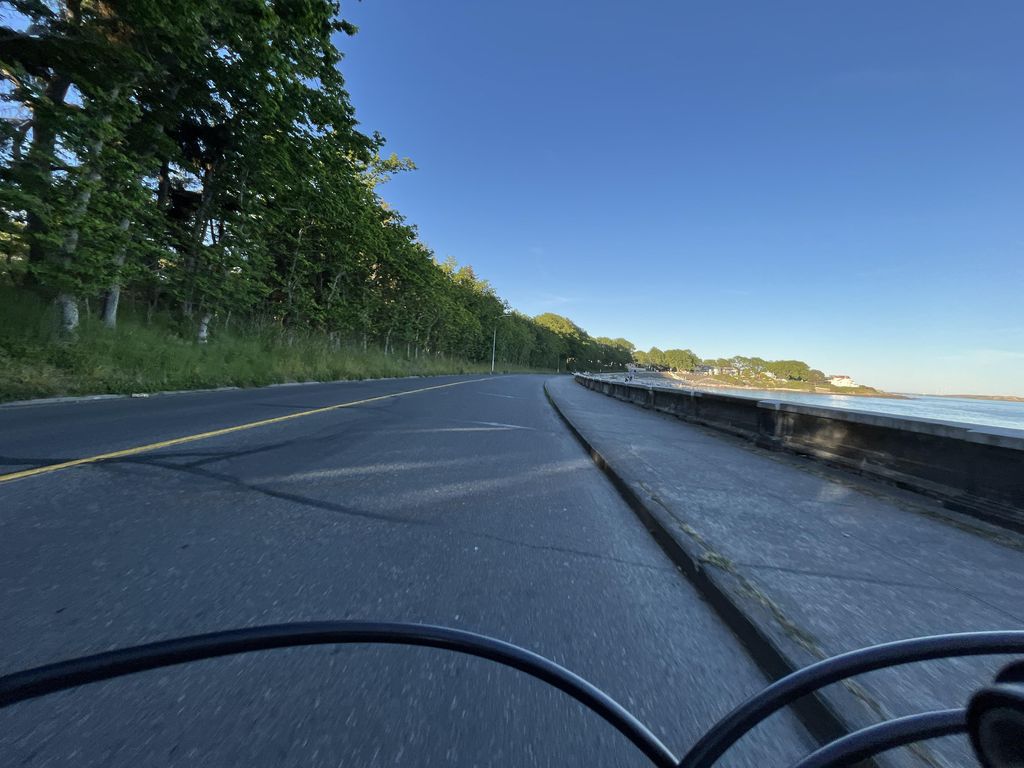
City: victoria